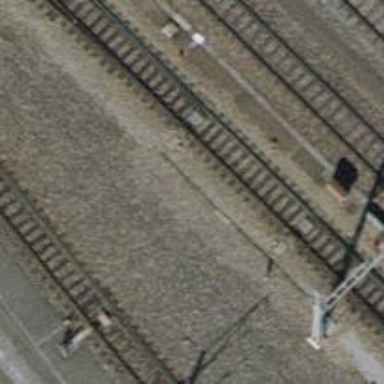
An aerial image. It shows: Railway switch.